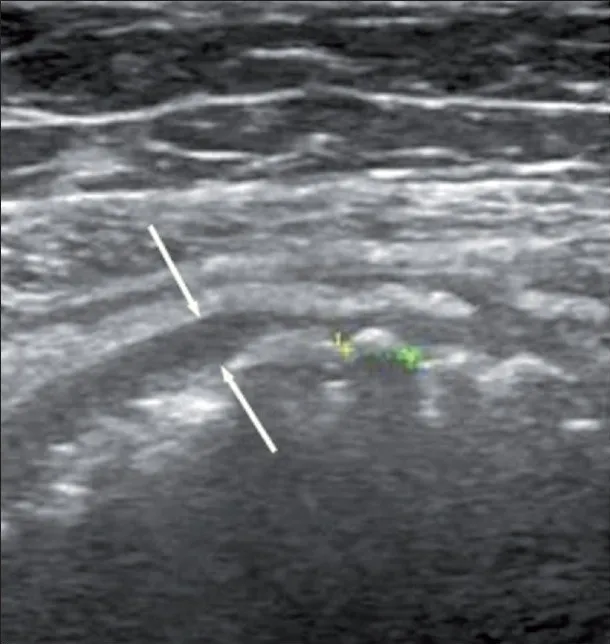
USG with a high-frequency probe showing the individual seeds (between cursors) and mild wall thickening of the sigmoid colon (thin arrows).
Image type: radiology (ultrasound)